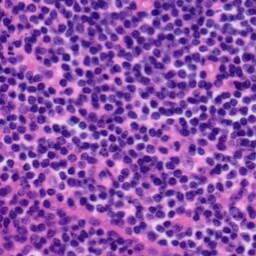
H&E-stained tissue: Tonsil